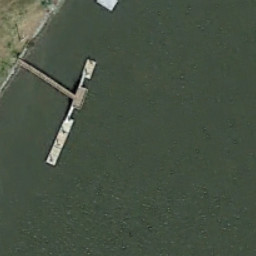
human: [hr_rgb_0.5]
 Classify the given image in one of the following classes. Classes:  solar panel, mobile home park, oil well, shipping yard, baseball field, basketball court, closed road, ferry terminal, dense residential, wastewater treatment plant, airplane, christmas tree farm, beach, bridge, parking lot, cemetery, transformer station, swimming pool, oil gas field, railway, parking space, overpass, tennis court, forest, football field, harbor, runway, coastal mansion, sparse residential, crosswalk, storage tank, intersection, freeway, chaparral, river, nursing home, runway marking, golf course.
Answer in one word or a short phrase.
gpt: ferry terminal